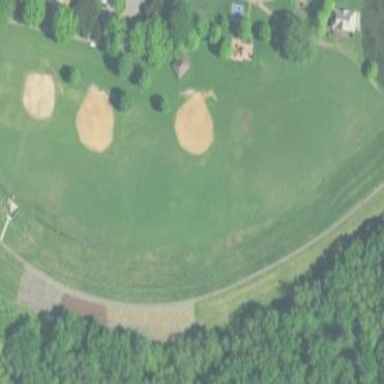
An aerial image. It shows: Baseball pitch for leisure land.